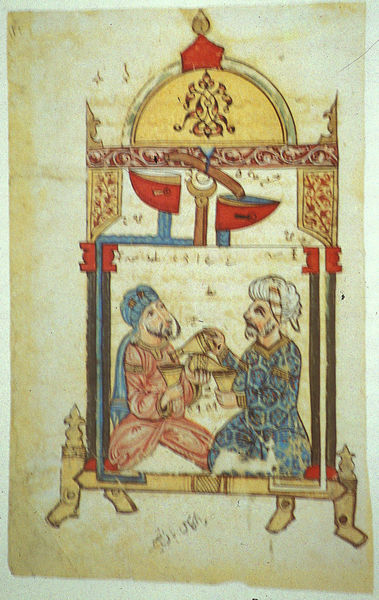
Titel: Mechanical device, "Iraq Automata of al-Jazan" (Copied Syria)
Institution: unbekannt
Schlagwörter: blau, mann, wasser, gelb, ocker, sitzen, braun, bunt, fenster, getränk, holz, männer, säulen, weiss, zeichnung, dach, rot, beige, fest, gespräch, muster, ornament, bart, bärte, flasche, gläser, mützen, trinken, architektur, rahmen, spitze, bild, gold, kelch, mantel, sitzend, gewänder, blatt, kanne, farbig, füße, schrift, papier, bogen, zwei, farbe, kuppel, kissen, thron, wein, zwei männer, zahlen, dekor, ornamente, verzierung, bett, robe, gestell, tee, nägel, becher, maschine, waage, buch, fuss, orient, orientalisch, druck, seite, illustration, zeremonie, schnitzerei, buchdruck, buchseite, halbkreis, halbrund, wappen, arabisch, konstruktion, schwart, begrüssung, baldachin, pavillon, schlüssel, undeutlich, freundschaft, gefäße, turban, miniatur, kelche, islam, behälter, arabesken, verzierungen, araber, turbane, bruder, zelt, sultan, rohr, schneidersitz, erhöht, mechanik, roe, pokale, maurisch, leitung, buchmalerei, sänfte, kaftan, byzanz, naher osten, giesen, schrit, byzantinistik, wesir, teezeremonie, teehaus, einschenken, automat, aparat, apparat, austausch, bruderschaft, erfindung, ewasserleitung, oriient, sitzen gespräch, illumination, tausch, farbid, einfüllen, gastfreundschaft, sort, schlssel, mechnanik